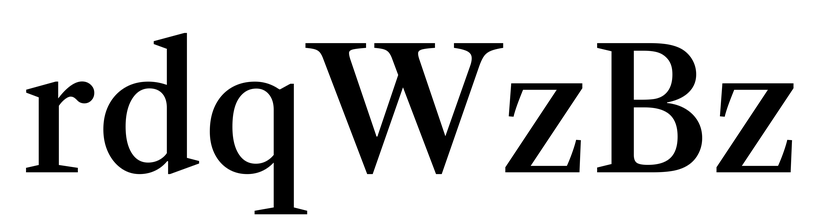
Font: LibreCaslonText_Medium